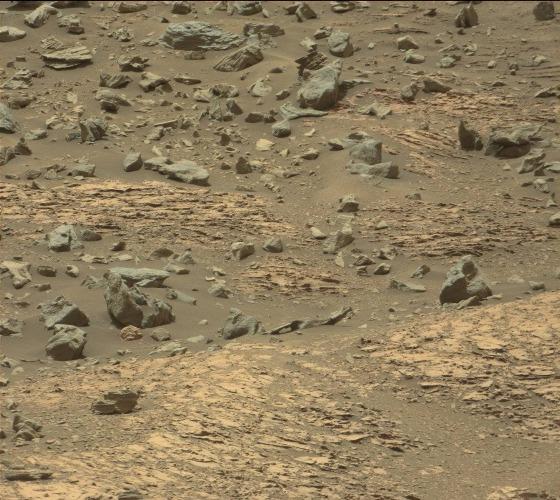
Terrain classes present: Gravel / Sand / Soil, Rock, Shadow